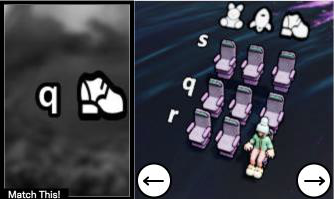
Task: seats
Answer: no